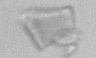
Label: detritus_transparent